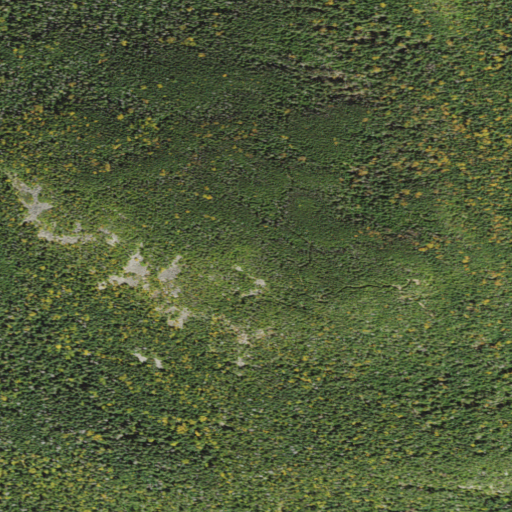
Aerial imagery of mountain in New Hampshire named Mount Willey containing only evergreen forest